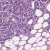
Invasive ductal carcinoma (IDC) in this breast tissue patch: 1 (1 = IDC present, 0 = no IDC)